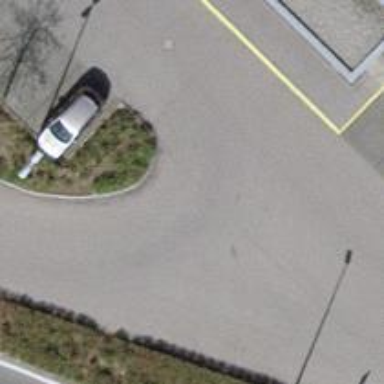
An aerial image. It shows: Parking aisle designated as service road.